Interaction volume radius: 10 \u00c5
Interaction volume height: 10 \u00c5
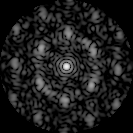
Disorder parameter: 0.5841